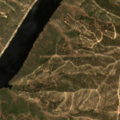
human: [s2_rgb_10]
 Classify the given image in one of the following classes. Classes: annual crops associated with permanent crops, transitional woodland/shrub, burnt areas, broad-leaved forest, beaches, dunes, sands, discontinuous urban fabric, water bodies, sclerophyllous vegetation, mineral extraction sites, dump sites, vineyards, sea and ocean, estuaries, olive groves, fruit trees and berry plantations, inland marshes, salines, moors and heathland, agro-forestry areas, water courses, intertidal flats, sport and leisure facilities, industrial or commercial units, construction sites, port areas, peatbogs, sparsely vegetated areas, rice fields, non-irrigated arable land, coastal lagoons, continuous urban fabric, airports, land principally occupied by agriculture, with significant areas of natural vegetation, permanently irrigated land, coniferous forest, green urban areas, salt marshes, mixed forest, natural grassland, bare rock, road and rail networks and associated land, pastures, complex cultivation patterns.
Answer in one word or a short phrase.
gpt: sclerophyllous vegetation, transitional woodland/shrub, water courses